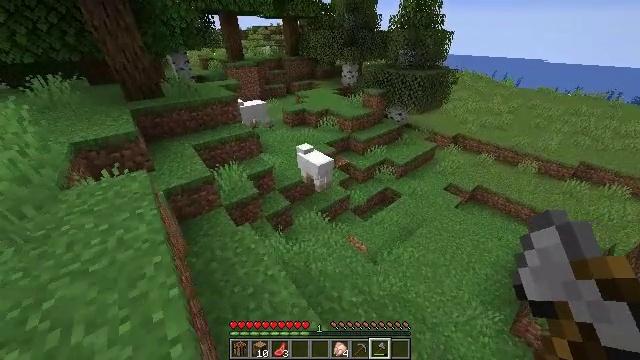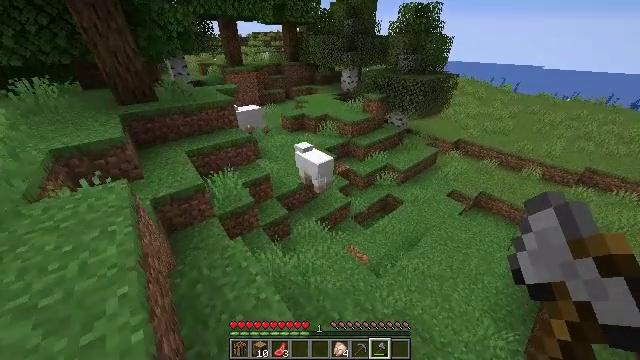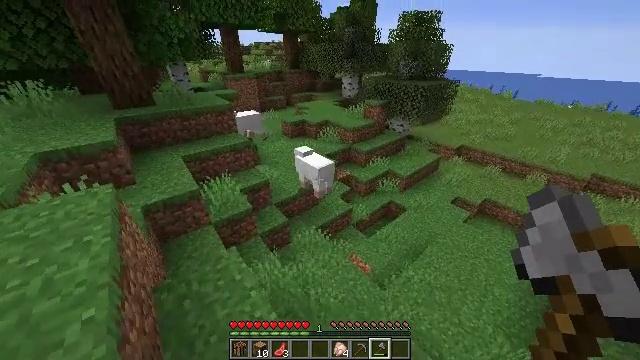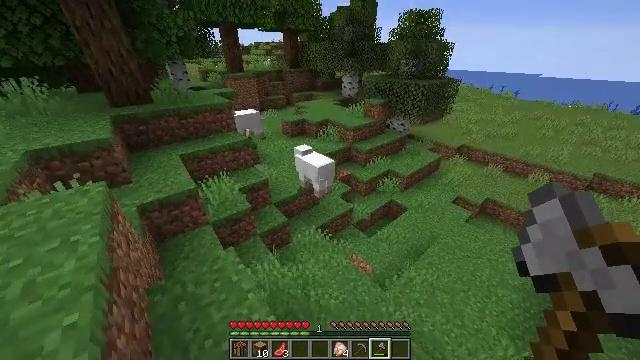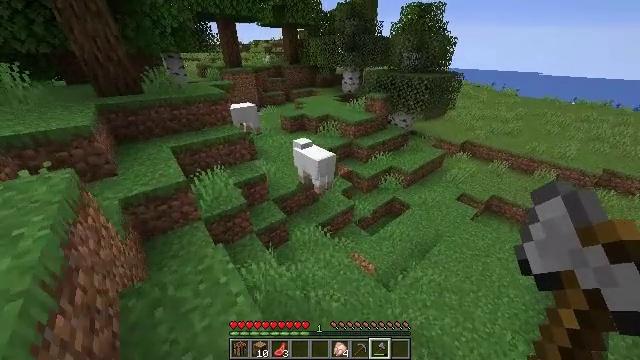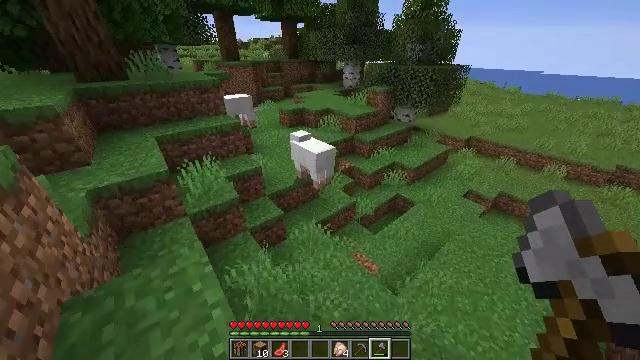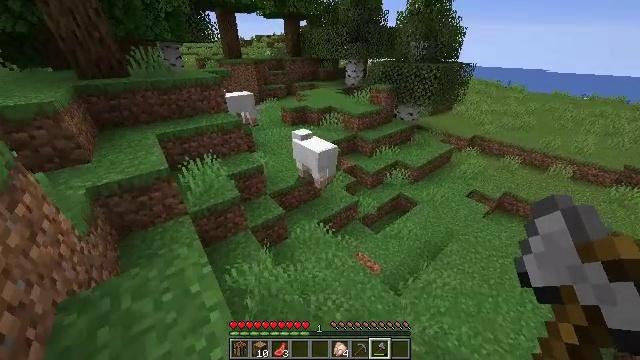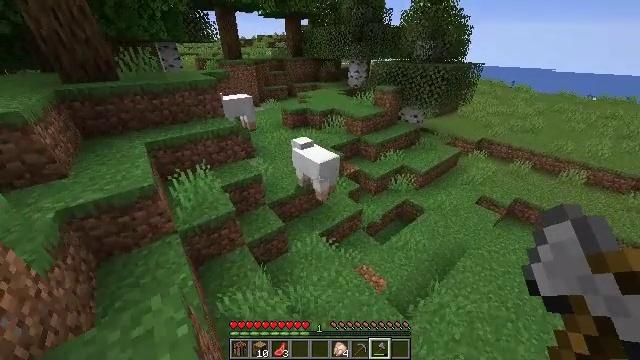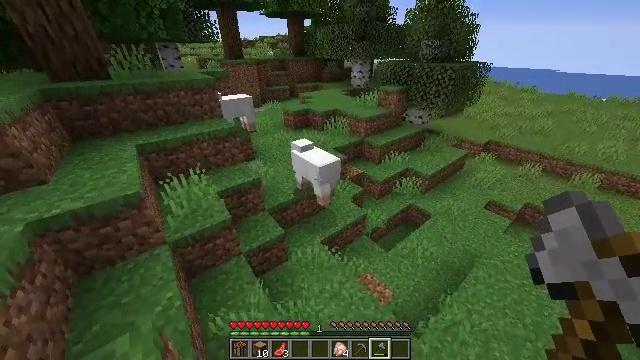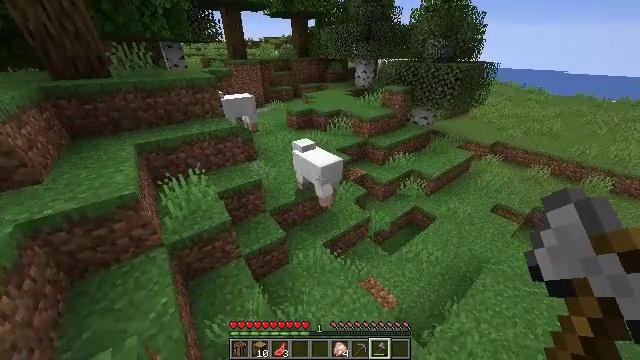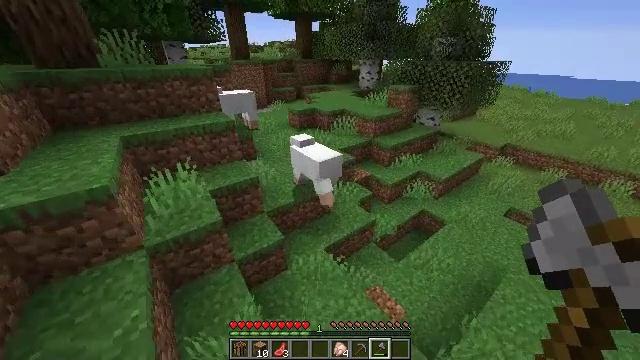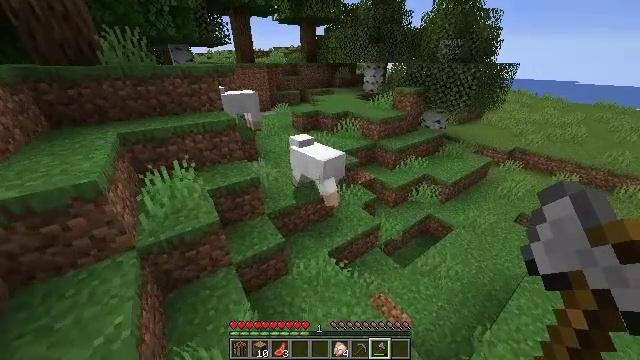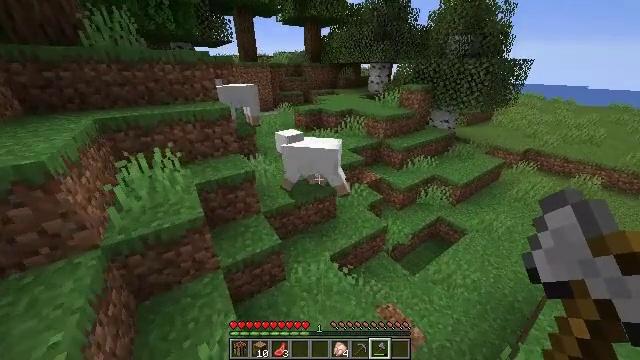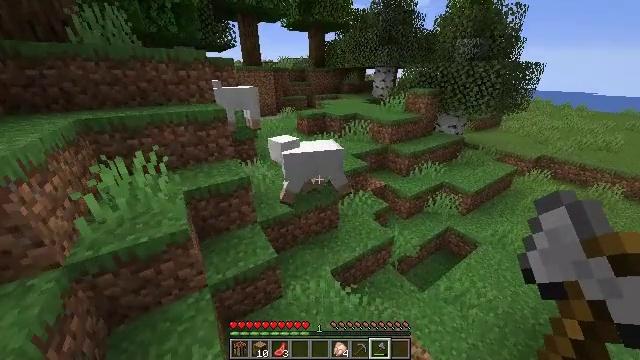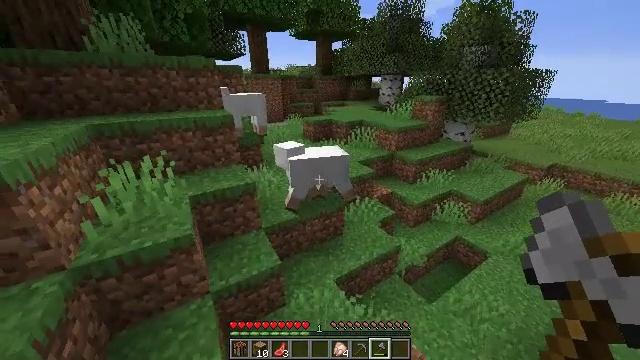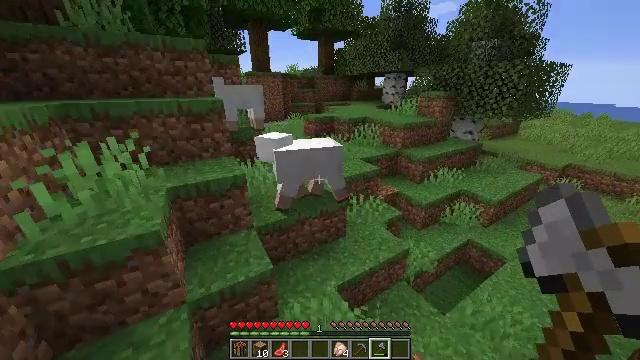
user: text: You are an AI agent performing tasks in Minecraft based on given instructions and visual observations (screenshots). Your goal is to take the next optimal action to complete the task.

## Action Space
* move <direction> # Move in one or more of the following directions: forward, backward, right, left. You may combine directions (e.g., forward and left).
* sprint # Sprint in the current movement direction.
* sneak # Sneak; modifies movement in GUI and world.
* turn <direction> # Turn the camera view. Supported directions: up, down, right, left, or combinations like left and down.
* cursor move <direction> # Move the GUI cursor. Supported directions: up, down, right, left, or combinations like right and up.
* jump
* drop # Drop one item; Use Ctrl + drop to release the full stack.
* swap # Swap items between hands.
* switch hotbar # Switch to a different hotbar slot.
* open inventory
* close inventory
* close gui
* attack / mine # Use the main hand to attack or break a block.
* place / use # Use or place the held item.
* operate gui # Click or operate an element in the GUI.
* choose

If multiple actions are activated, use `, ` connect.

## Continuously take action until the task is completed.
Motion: motion action
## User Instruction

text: Kill the sheep.
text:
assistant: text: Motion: move forward, turn up
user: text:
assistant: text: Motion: move forward, turn up
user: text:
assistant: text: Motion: move forward
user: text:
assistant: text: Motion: move forward
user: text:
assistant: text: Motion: move forward
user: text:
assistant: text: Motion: move forward
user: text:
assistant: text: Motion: move forward
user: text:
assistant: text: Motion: move forward
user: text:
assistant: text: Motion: move forward
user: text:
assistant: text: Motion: move forward, turn up
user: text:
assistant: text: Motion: move forward and move right, turn left and up
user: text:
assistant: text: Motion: move forward, turn left and up
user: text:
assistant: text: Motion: move forward, turn left and up
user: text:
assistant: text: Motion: move forward, turn left and up
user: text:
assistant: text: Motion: move forward
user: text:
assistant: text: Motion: move forward, turn up
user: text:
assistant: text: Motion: move forward and move right, turn left and up
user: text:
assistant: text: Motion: move forward and move right, turn left and up
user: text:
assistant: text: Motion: move forward and move right, turn left and up
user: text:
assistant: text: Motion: move forward
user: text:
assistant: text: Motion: move forward, turn left and up
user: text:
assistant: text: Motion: move forward, turn left and up
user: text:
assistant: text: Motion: move forward, turn left and up
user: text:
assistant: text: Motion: move forward, turn left and up
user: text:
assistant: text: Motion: move forward, turn left and up
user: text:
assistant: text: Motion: turn left and up
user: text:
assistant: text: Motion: turn left and down, attack / mine
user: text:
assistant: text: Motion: attack / mine
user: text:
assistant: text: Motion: turn up
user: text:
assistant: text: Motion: no_op